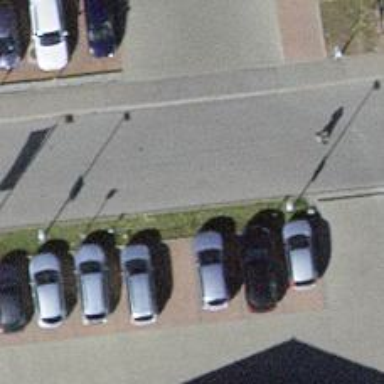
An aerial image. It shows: Parking aisle made of paving stones.